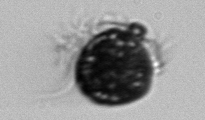
Label: Mesodinium